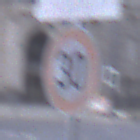
Verkehrszeichen: Geschwindigkeit30
Zusatzzeichen oben: AmphibienwanderungLinks
Umgebung: Outdoor, Urban
Tageszeit: SunriseSunset
Wetter: PartlyCloudy
Licht: Natural
Jahreszeit: NotSpecified
Kontrast: LowContrast